Question: I need to query a cell that contains a datetime but its formatted by default when I import it to only show the date.
'''
31/7/2020 19:18:58 (in reality it's like this)
31/7/2020 (but it shows this)
'''
So when I run this query:
'''
=QUERY(A5:R10, "select K")
'''
It returns only the date no matter what I do:
'''
31/07/2020
'''
I've tried:
- - - -
The question is:
Is there a way to do what I'm trying to do reformatting the imported cells?
link to test it:
<URL>
when I select one cell with F2 it shows the time:

Thanks a lot for your time!
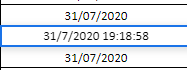
Answer: select column B and format it as date time
<URL>
---
or without reformating it:
'''
=ARRAYFORMULA(QUERY(1*(B2:B4&""), "format Col1 'yyyy-mm-dd hh:mm:ss'"))
'''
<URL>
or:
'''
=ARRAYFORMULA(QUERY(TEXT(B2:B4, "yyy-mm-dd hh:mm:ss"), "select *"))
'''
<URL>